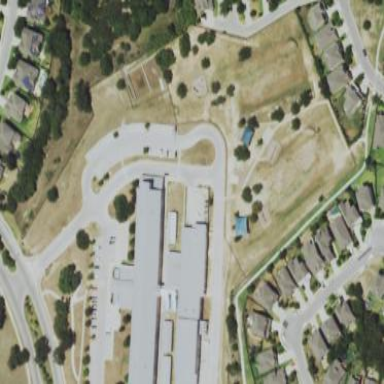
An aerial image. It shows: School.